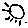
Label: sun